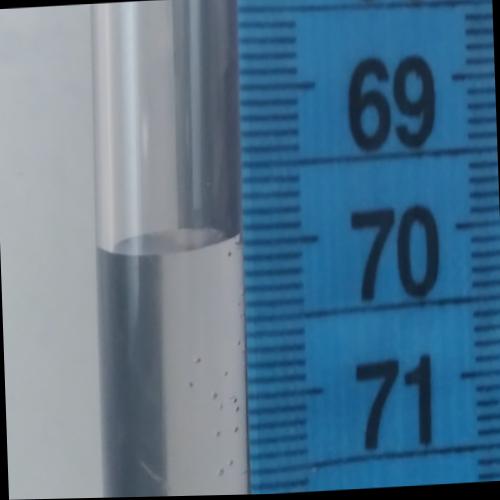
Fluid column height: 70.0 cm